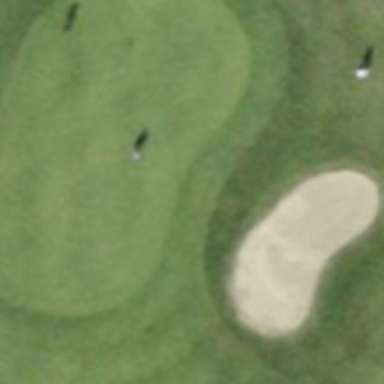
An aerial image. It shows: Picturesque green golfing area with grass land use.